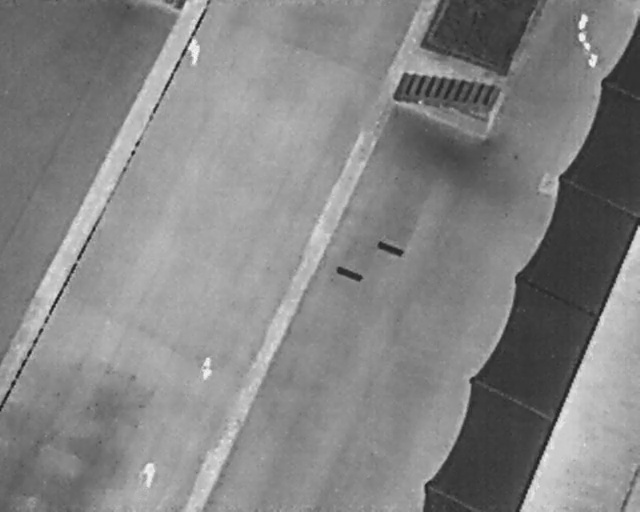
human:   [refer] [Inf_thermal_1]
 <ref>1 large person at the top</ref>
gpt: <box>[[28, 8, 32, 11, 2]]</box>